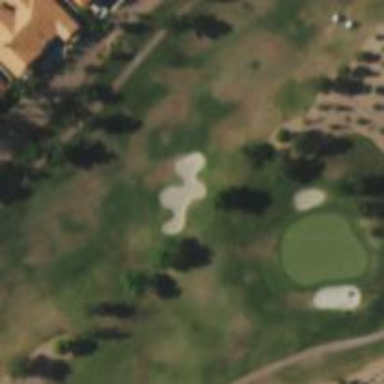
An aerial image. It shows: Golf hole.